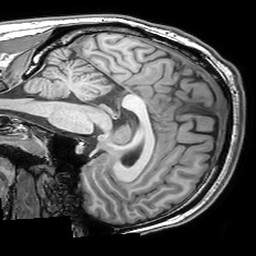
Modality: T1w
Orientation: sagittal
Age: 37
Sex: male
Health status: healthy
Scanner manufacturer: philips
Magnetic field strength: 3 T
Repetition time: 0.007103 s
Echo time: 0.003214 s